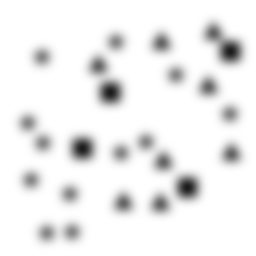
Squares: 4
Triangles: 8
Stars: 12
Total shapes: 24